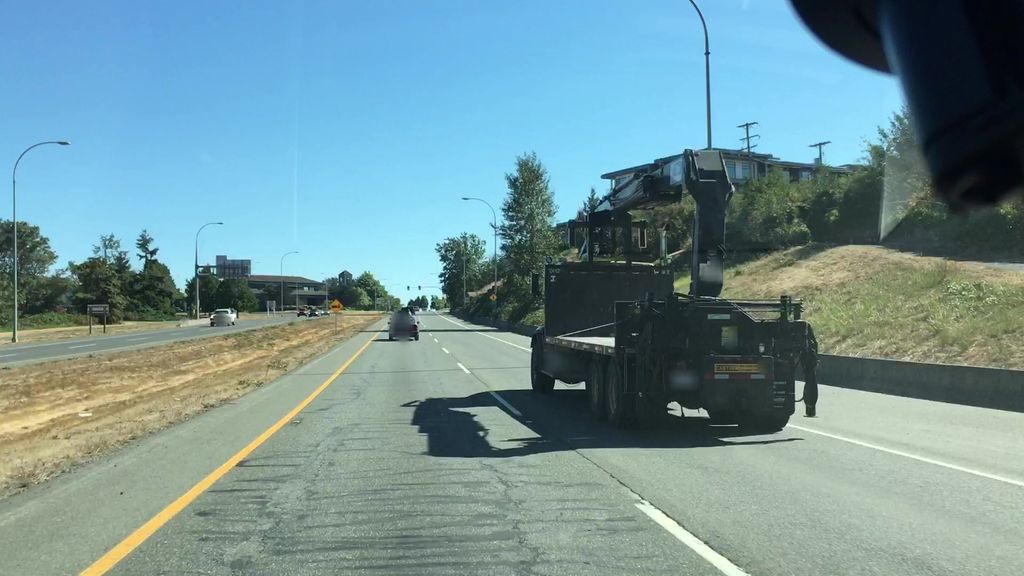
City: victoria